Interaction volume radius: 5 \u00c5
Interaction volume height: 20 \u00c5
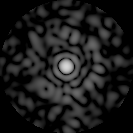
Disorder parameter: 0.8347